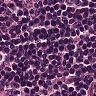
Metastatic tissue present: no